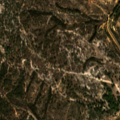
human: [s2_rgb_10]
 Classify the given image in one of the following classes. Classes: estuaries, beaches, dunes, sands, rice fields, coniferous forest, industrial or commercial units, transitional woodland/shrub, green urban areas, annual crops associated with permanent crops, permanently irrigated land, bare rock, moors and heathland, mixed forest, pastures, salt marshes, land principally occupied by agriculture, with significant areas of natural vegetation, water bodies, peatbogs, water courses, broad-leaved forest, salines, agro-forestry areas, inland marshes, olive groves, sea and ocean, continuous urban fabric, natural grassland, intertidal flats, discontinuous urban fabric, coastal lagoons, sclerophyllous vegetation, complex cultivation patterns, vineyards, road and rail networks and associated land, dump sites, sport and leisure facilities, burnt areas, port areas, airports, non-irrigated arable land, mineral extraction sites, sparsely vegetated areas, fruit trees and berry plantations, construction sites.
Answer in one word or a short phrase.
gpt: land principally occupied by agriculture, with significant areas of natural vegetation, agro-forestry areas, broad-leaved forest, mixed forest, transitional woodland/shrub